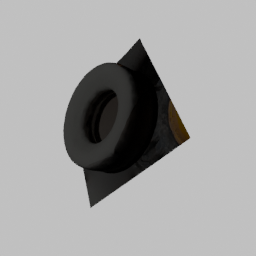
Label: mechanical